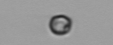
Label: nanoplankton_mix